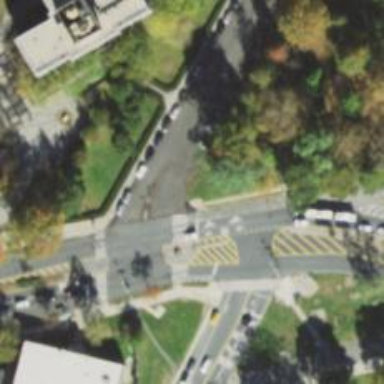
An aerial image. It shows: Marked crossing on footway.